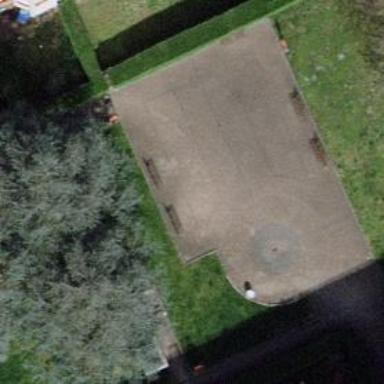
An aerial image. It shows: Bench for seating.